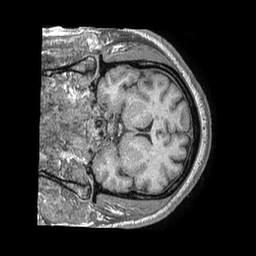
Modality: T1w
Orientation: coronal
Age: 46
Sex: female
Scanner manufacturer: philips
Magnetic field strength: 1.5 T
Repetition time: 0.007794 s
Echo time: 0.003573 s